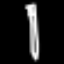
Label: pencil